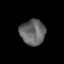
Tissue: lung
Cell type: Epithelial cells
Senescence score: 0.1835
Nuclear area (px): 617
Mean DAPI intensity: 103.1